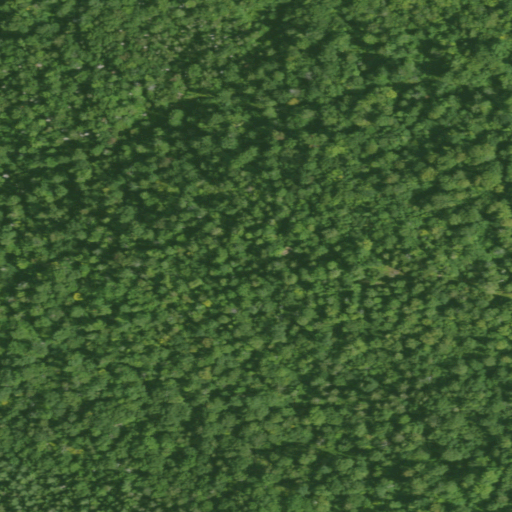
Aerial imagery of ridge(s) in New York named Hardwood Ridge containing deciduous forest, mixed forest, and woody wetlands